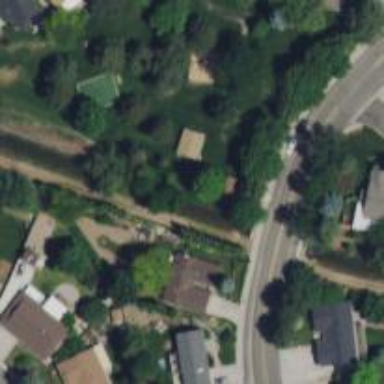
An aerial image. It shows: Culvert tunnel under canal.